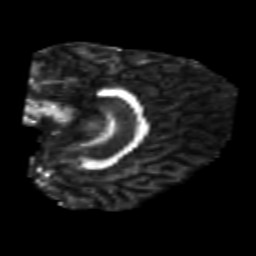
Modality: FA
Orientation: sagittal
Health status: healthy
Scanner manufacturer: philips
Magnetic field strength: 3 T
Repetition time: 6.964 s
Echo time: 0.092 s